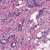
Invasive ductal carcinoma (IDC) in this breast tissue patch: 1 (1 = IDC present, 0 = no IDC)